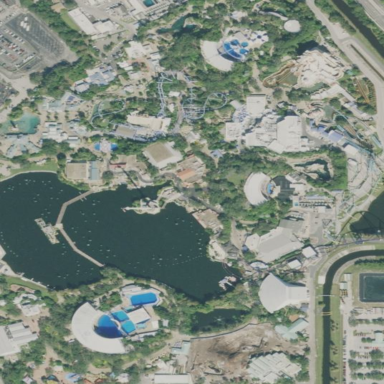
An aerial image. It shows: Theme park.